Question: I have a custom control, which I am applying a shape to. The shape has a pointer (similar to the message indicator in Skype that shows if the message was a received message, or a sent message) that is on the left or right side.
When the indicator is on the left side, the control draws exactly as intended, but when I put the indicator on the right side, the indicator is placed outside of the controls bounds to the right.
The indent that I want, is for drawing the "avatar" on the left side. I will also be adding another indent on the right for the timestamp.
To help make things clearer, here an image of the current and objective behavior:

The code I am using is as follows:
'''
using System;
using System.Collections.Generic;
using System.Drawing;
using System.Drawing.Drawing2D;
using System.Drawing.Imaging;
using System.IO;
using System.Linq;
using System.Runtime.InteropServices;
using System.Text;
using System.Threading.Tasks;
using System.Windows.Forms;
/*
public enum SkyeBubbleColors as Color {
Right=Color.FromArgb( 229, 247, 253 ),
Left=Color.FromArgb( 199, 237, 252 )
}
*/
public enum BubbleIndicatorEnum {
Left,
Right
}
public class MessageRow : Control, IDisposable {
public MessageRow() {
SetStyle( ControlStyles.AllPaintingInWmPaint|ControlStyles.OptimizedDoubleBuffer|ControlStyles.ResizeRedraw|ControlStyles.SupportsTransparentBackColor|ControlStyles.UserPaint, true );
UpdateStyles();
DoubleBuffered=true;
try {
base.BackColor=this.Parent.BackColor;
} catch ( Exception ee ) {
Console.WriteLine( ee.Message );
}
}
}
public class Message : Control, IDisposable {
internal class RTB : RichTextBox {
protected override void OnLinkClicked( LinkClickedEventArgs e ) {
System.Diagnostics.Process.Start(e.LinkText);
}
public RTB() {
BorderStyle = System.Windows.Forms.BorderStyle.None;
BackColor = Color.Orange;
ForeColor = Color.White;
ReadOnly = false;
this.Font=new Font( "Segoe UI", 10 );
Text="";
Anchor = AnchorStyles.Left | AnchorStyles.Right | AnchorStyles.Top;
ScrollBars = RichTextBoxScrollBars.None;
}
}
private RTB _Text;
private bool _TimestampVisible = false;
private bool _AvatarVisible=false;
private int _AvatarWidth { get; set; }
private Image _Avatar;
public Image Avatar {
get { return _Avatar; }
set {
_Avatar = value;
if ( _Avatar!=null ) {
_Avatar = ResizeImage(value, 28, 28);
_AvatarWidth=40;
} else {
_Avatar = value;
_AvatarWidth = 0;
}
}
}
public bool AvatarVisible {
get { return _AvatarVisible; }
set { _AvatarVisible = value; }
}
public Message() {
SetStyle( ControlStyles.AllPaintingInWmPaint|ControlStyles.OptimizedDoubleBuffer|ControlStyles.ResizeRedraw|ControlStyles.SupportsTransparentBackColor|ControlStyles.UserPaint, true );
UpdateStyles();
DoubleBuffered = true;
_Text = new RTB();
_Text.ContentsResized+=_Text_ContentsResized;
_Text.Location = new Point(15+_AvatarWidth,5);
_Text.Width = Width - (15+_AvatarWidth);
this.Controls.Add( _Text );
_Text.Visible = true;
BubbleIndicator=BubbleIndicatorEnum.Left;
try {
base.BackColor=this.Parent.BackColor;
} catch ( Exception ee ) {
Console.WriteLine(ee.Message);
}
if ( _TimestampVisible ) {
}
}
/// <summary>
/// Resize the image to the specified width and height.
/// </summary>
/// <param name="image">The image to resize.</param>
/// <param name="width">The width to resize to.</param>
/// <param name="height">The height to resize to.</param>
/// <returns>The resized image.</returns>
private static Bitmap ResizeImage( Image image, int width, int height ) {
var destRect=new Rectangle( 0, 0, width, height );
var destImage=new Bitmap( width, height );
destImage.SetResolution( image.HorizontalResolution, image.VerticalResolution );
using ( var graphics=Graphics.FromImage( destImage ) ) {
graphics.CompositingMode=CompositingMode.SourceCopy;
graphics.CompositingQuality=CompositingQuality.HighQuality;
graphics.InterpolationMode=InterpolationMode.HighQualityBicubic;
graphics.SmoothingMode=SmoothingMode.HighQuality;
graphics.PixelOffsetMode=PixelOffsetMode.HighQuality;
using ( var wrapMode=new ImageAttributes() ) {
wrapMode.SetWrapMode( WrapMode.TileFlipXY );
graphics.DrawImage( image, destRect, 0, 0, image.Width, image.Height, GraphicsUnit.Pixel, wrapMode );
}
}
return destImage;
}
void _Text_ContentsResized( object sender, ContentsResizedEventArgs e ) {
_Text.Height = e.NewRectangle.Height;
base.Height = _Text.Height + 10;
}
private BubbleIndicatorEnum _BubbleIndicator;
public BubbleIndicatorEnum BubbleIndicator {
get { return _BubbleIndicator; }
set{
_BubbleIndicator=value;
if ( value==BubbleIndicatorEnum.Left ) {
_Text.Location=new Point( 15+_AvatarWidth, 5 );
} else {
_Text.Location=new Point( 5+_AvatarWidth, 5 );
}
_Text.Width=Width-(20+_AvatarWidth);
UpdateBubbleIndicator();
_Text.Refresh();
Invalidate();
}
}
protected override void OnRegionChanged( EventArgs e ) {
base.OnRegionChanged( e );
}
protected override void OnLocationChanged( EventArgs e ) {
base.OnLocationChanged( e );
try {
base.BackColor=this.Parent.BackColor;
} catch ( Exception ee ) {
Console.WriteLine( ee.Message );
}
}
public override string Text {
get {
return _Text.Text;
}
set {
_Text.Text = value;
//_Text.RenderEmotes();
}
}
public override Color ForeColor {
get {
return _Text.ForeColor;
}
set {
_Text.ForeColor=value;
}
}
public override Font Font {
get {
return _Text.Font;
}
set {
_Text.Font=value;
}
}
private Color _BubbleColor = Color.Orange;
public Color BubbleColor {
get {
return _BubbleColor;
}
set {
_BubbleColor=value;
_Text.BackColor=value;
_Text.Refresh();
Invalidate();
}
}
private GraphicsPath Shape = new GraphicsPath();
protected override void OnResize( EventArgs e ) {
base.OnResize( e );
UpdateBubbleIndicator();
}
private void UpdateBubbleIndicator() {
_Text.BackColor=_BubbleColor;
Shape=new GraphicsPath();
if ( BubbleIndicator==BubbleIndicatorEnum.Left ) {
Shape.AddArc( 9+_AvatarWidth, 0, 10, 10, 180, 90 );
Shape.AddArc( (Width+_AvatarWidth)-11, 0, 10, 10, -90, 90 );
Shape.AddArc( ( Width+_AvatarWidth )-11, Height-11, 10, 10, 0, 90 );
Shape.AddArc( 9+_AvatarWidth, Height-11, 10, 10, 90, 90 );
} else {
Shape.AddArc( 0, 0, 10, 10, 180, 90 );
Shape.AddArc( Width-18, 0, 10, 10, -90, 90 );
Shape.AddArc( Width-18, Height-11, 10, 10, 0, 90 );
Shape.AddArc( 0, Height-11, 10, 10, 90, 90 );
// Shape.AddArc( 0+_AvatarWidth, 0, 10, 10, 180, 90 );
// Shape.AddArc( ( Width+_AvatarWidth )-18, 0, 10, 10, -90, 90 );
// Shape.AddArc( ( Width+_AvatarWidth )-18, Height-11, 10, 10, 0, 90 );
// Shape.AddArc( 0+_AvatarWidth, Height-11, 10, 10, 90, 90 );
}
Shape.CloseAllFigures();
_Text.Width=Width-(20+_AvatarWidth);
}
protected override void OnPaint( PaintEventArgs e ) {
Point[] p;
if ( BubbleIndicator==BubbleIndicatorEnum.Left ) {
p= new Point[] {
new Point(9+_AvatarWidth, 9),
new Point(0+_AvatarWidth, 15),
new Point(9+_AvatarWidth, 20)
};
} else {
p = new Point[] {
new Point(Width - 8, 9),
new Point(Width, 15),
new Point(Width - 8, 20)
};
}
SuspendLayout();
e.Graphics.Clear( BackColor );
e.Graphics.SmoothingMode=SmoothingMode.HighQuality;
e.Graphics.PixelOffsetMode=PixelOffsetMode.HighQuality;
e.Graphics.FillPath( new SolidBrush( _BubbleColor ), Shape );
e.Graphics.FillPolygon( new SolidBrush( _BubbleColor ), p );
e.Graphics.DrawPolygon( new Pen( new SolidBrush( _BubbleColor ) ), p );
e.Graphics.InterpolationMode=InterpolationMode.HighQualityBicubic;
if ( _AvatarWidth>0&&_AvatarVisible==true&&_Avatar!=null ) {
e.Graphics.DrawImageUnscaled( _Avatar, 0, 0);
e.Graphics.DrawImageUnscaled( new Bitmap( this.Width-_AvatarWidth, this.Height ), _AvatarWidth, 0 );
} else {
e.Graphics.DrawImageUnscaled( new Bitmap( this.Width, this.Height ), 0, 0 );
}
base.OnPaint( e );
ResumeLayout();
}
}
'''
Please keep in mind that these boxes grow in height depending on the contents, and the indicator should always be the same size and on the first row no matter the height of the control. This functionality is already in place, but I felt it necessary to mention as I believe scaling the shape or drawing art would cause the pointer to be inconsistent or misshapen in both location, and in width/height.
If you notice, the area does clip perfectly on the left, and is paintable as shown in the first example in the image, but if i move the pointer to the right, for some reason I can not clip the left anymore, and this is the heart of my problem.
The brown indicator in the image I have flagged as 'Correct' is actually only almost correct. The right side of the message bubble should have rounded corners as seen in the left side of the red and orange messages.
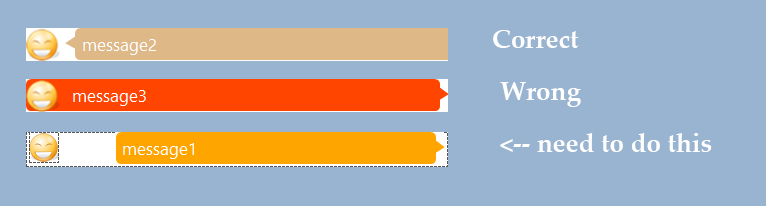
Answer: I would change these spots:
'''
if ( BubbleIndicator==BubbleIndicatorEnum.Left ) {
Shape.AddArc( 9+_AvatarWidth, 0, 10, 10, 180, 90 );
Shape.AddArc( (Width/*+_AvatarWidth*/)-11, 0, 10, 10, -90, 90 ); // !!
Shape.AddArc( (Width/*+_AvatarWidth*/ )-11, Height-11, 10, 10, 0, 90 ); //!!
'''
and
'''
} else {
Shape.AddArc( _AvatarWidth, 0, 10, 10, 180, 90 ); //!!
Shape.AddArc( Width-18, 0, 10, 10, -90, 90 );
Shape.AddArc( Width-18, Height-11, 10, 10, 0, 90 );
Shape.AddArc( _AvatarWidth, Height-11, 10, 10, 90, 90 ); //!!
'''
Note that this is untested!